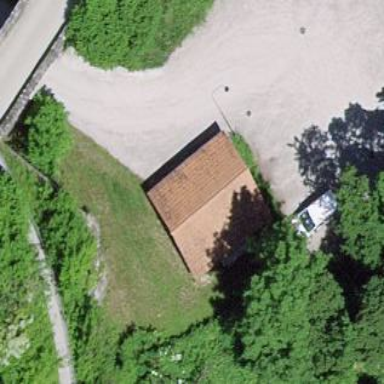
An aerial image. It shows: Garage.